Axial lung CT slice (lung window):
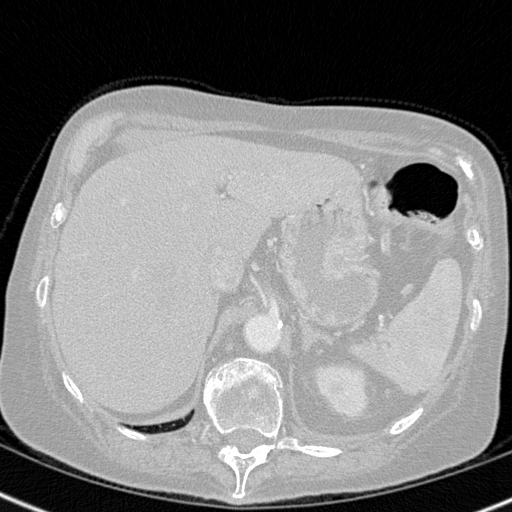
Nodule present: no